Question: How to highlight all the function's name in Emacs' lisp-mode? I want them bolded.
In other words, all the words from '(' to the first 'space'. exceptions like '(a . b)'
Just like GitHub:

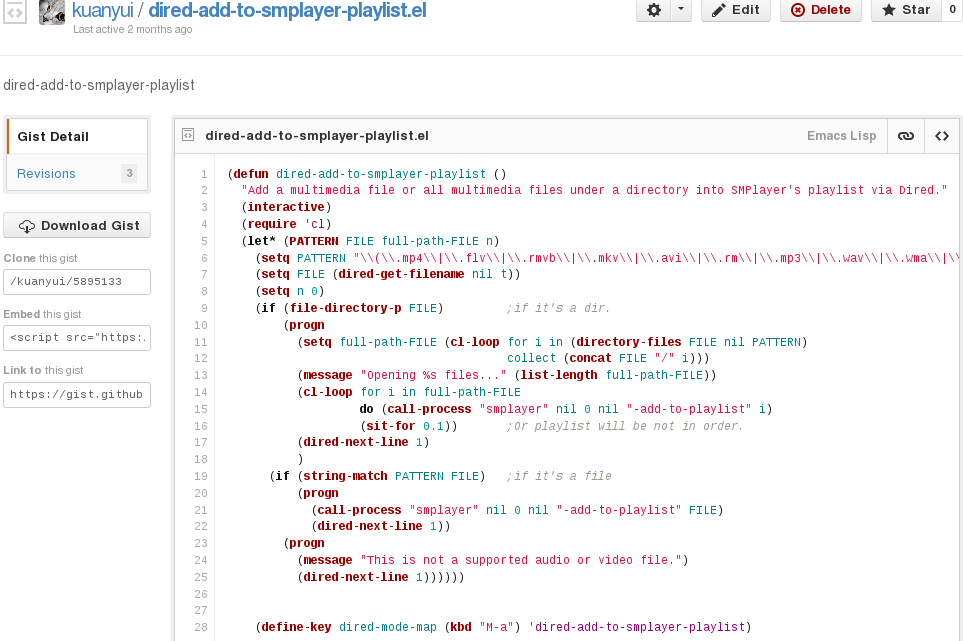
Answer: Use this:
'''
(defface font-lock-func-face
'((nil (:foreground "#7F0055" :weight bold))
(t (:bold t :italic t)))
"Font Lock mode face used for function calls."
:group 'font-lock-highlighting-faces)
(font-lock-add-keywords
'emacs-lisp-mode
'(("(\s-*\(\_<\(?:\sw\|\s_\)+\)\_>"
1 'font-lock-func-face)))
'''
A funny thing: this messes up with 'let' bindings, just like Github.
But that's what you asked for, right:)?